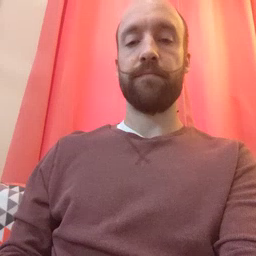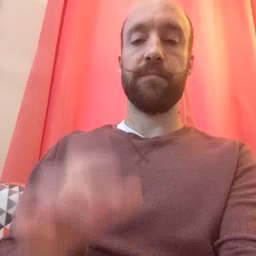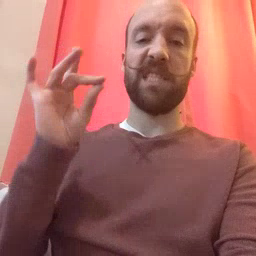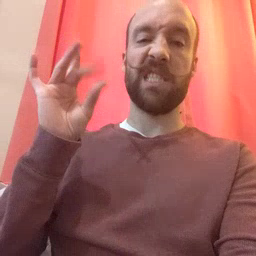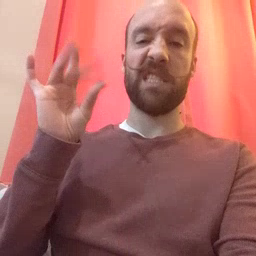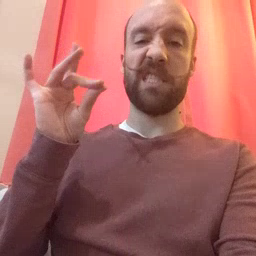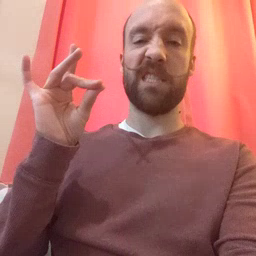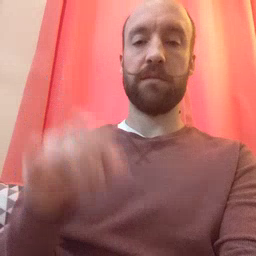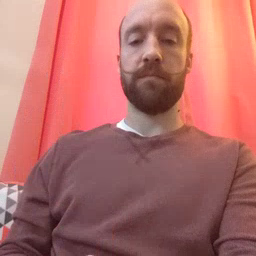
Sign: sticky